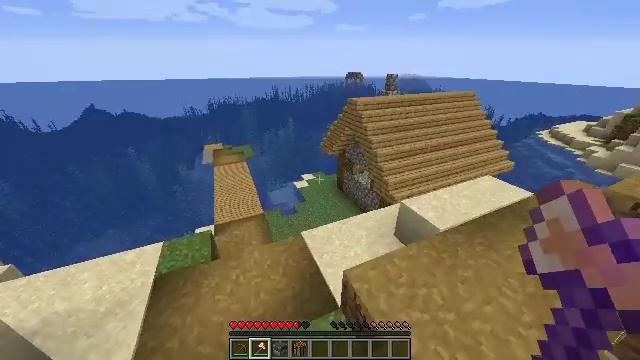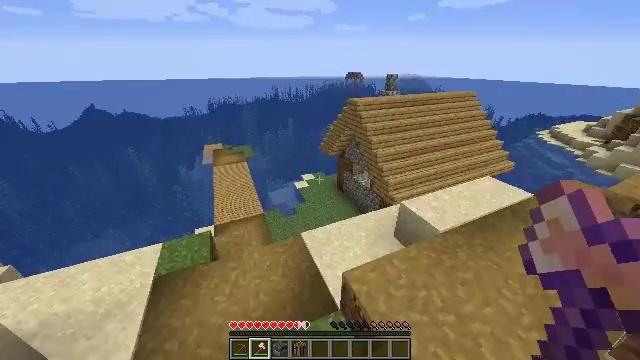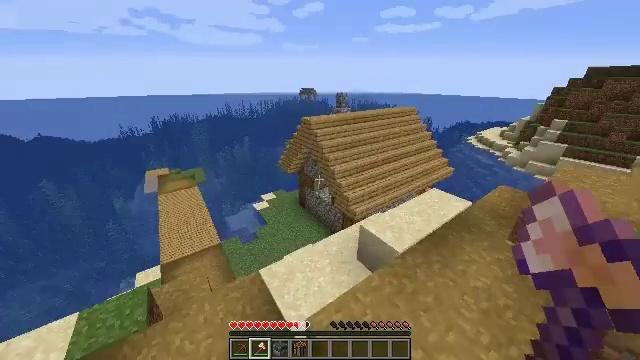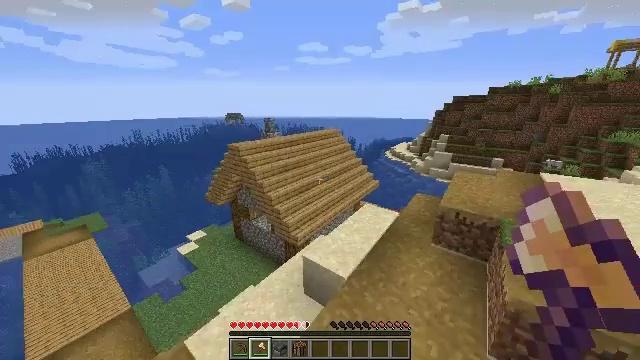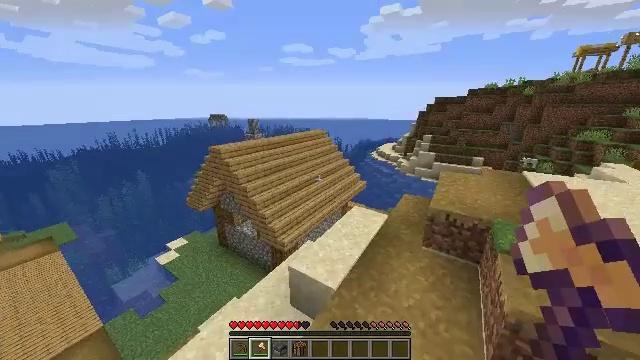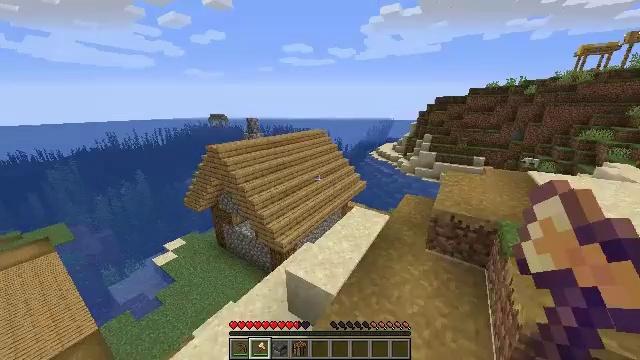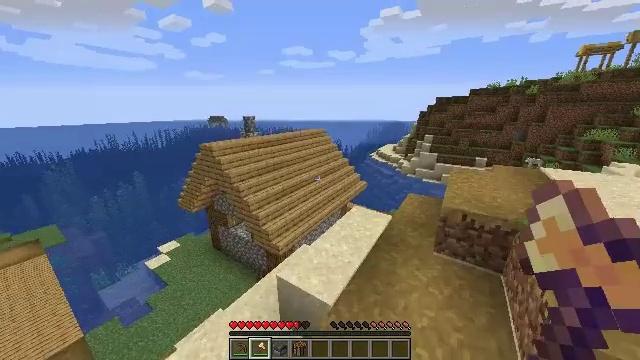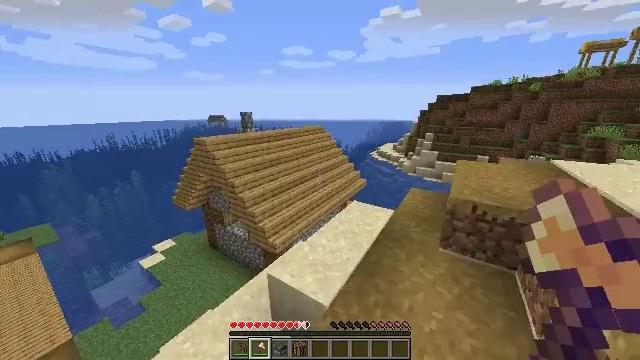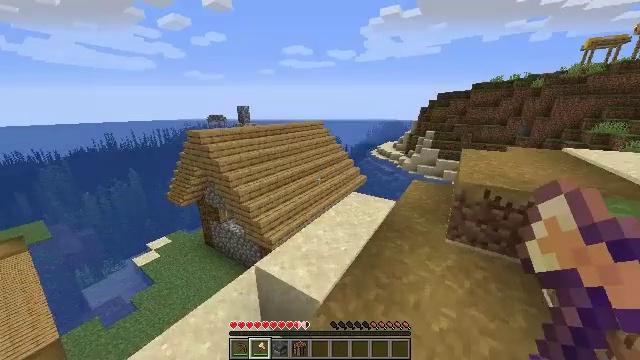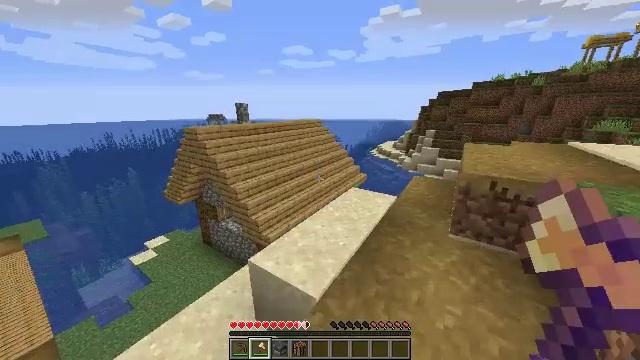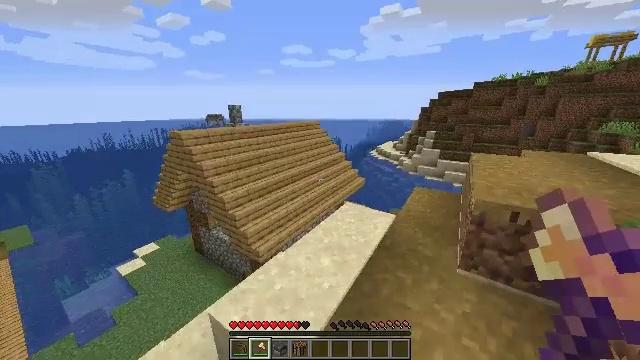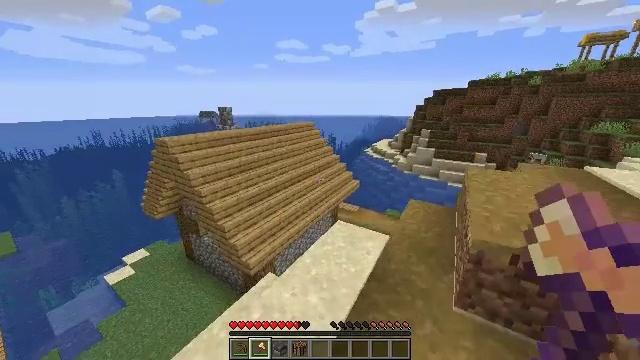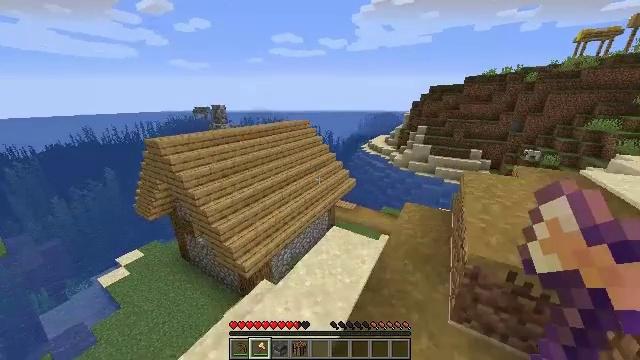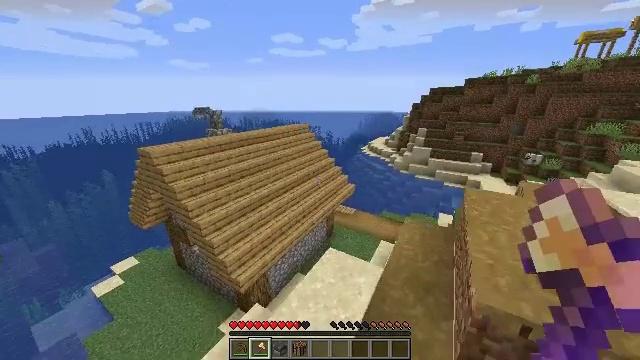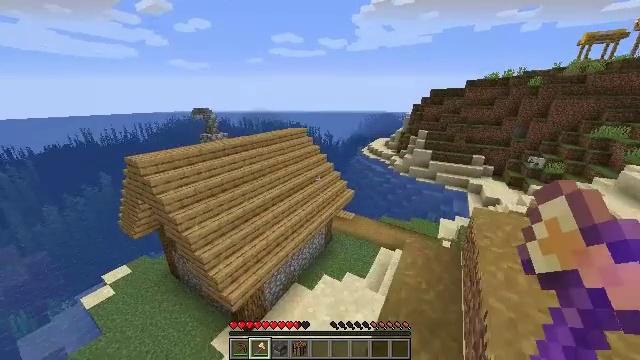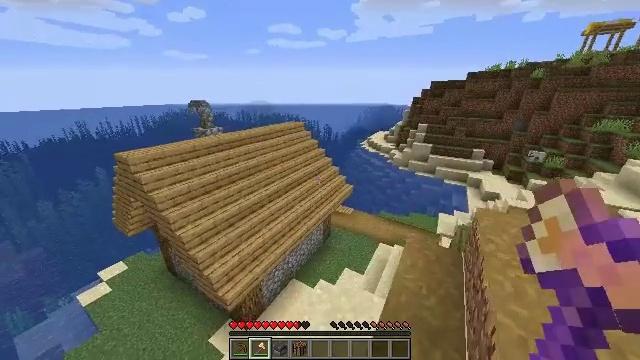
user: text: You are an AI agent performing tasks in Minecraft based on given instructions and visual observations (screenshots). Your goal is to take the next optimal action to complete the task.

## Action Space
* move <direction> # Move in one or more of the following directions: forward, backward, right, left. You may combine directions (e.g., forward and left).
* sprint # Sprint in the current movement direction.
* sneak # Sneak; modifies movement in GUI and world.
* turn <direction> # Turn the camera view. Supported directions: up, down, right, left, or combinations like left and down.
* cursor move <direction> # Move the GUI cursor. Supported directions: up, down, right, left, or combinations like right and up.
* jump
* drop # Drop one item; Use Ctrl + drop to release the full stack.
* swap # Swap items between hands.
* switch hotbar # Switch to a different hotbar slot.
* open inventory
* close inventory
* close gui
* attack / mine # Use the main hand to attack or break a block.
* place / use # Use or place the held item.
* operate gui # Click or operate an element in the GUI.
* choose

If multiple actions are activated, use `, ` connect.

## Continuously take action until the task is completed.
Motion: motion action
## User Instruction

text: Break the blast furnace block.
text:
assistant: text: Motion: move forward and move right, jump
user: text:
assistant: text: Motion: move forward and move right, turn right and up, jump
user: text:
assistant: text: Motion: move forward and move right, turn right and up, jump
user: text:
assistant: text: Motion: move forward and move right, turn right, jump
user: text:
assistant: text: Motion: move forward and move right, jump
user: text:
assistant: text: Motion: move forward and move right, jump
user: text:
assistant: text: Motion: move forward and move right, jump
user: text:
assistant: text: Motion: move forward and move right, jump
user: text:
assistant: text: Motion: move forward and move right, jump
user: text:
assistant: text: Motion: move forward and move right, jump
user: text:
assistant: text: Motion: move forward, turn right and down, jump
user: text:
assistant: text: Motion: move forward, turn down, jump
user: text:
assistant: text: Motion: move forward, jump
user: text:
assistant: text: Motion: move forward, jump
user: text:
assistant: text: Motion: move forward, turn down, jump
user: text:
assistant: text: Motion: move forward, turn down, jump
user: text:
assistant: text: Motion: move forward, turn down, jump
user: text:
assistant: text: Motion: move forward, turn left and down, jump
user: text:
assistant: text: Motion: move forward and move left, turn left and down
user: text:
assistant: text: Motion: move forward and move left, turn left and down
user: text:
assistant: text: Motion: move forward and move left, turn left and down
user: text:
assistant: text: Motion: move forward and move left, turn left and down
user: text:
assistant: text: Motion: move left, turn left
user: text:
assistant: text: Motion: move left
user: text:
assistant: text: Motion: move left
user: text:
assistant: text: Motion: move left
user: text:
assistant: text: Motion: move left
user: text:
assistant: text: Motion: move left, turn left
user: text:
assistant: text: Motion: move left, turn left and down
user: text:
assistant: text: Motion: move left, turn left